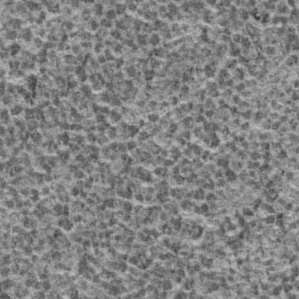
Label: frost